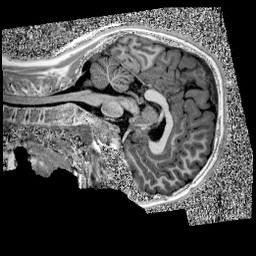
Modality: UNIT1
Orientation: sagittal
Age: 10
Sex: male
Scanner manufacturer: siemens
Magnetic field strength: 3 T
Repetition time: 4 s
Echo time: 0.00303 s